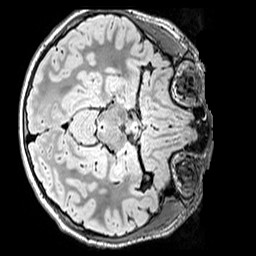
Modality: FLAIR
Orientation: axial
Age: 12
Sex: male
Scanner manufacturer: siemens
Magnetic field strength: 3 T
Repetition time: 5 s
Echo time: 0.388 s